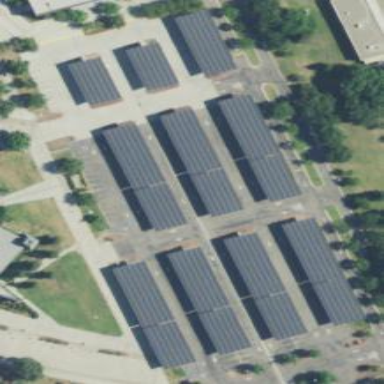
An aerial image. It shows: Parking lot with asphalt surface. The north end of the parking lot is partially covered with solar panels.